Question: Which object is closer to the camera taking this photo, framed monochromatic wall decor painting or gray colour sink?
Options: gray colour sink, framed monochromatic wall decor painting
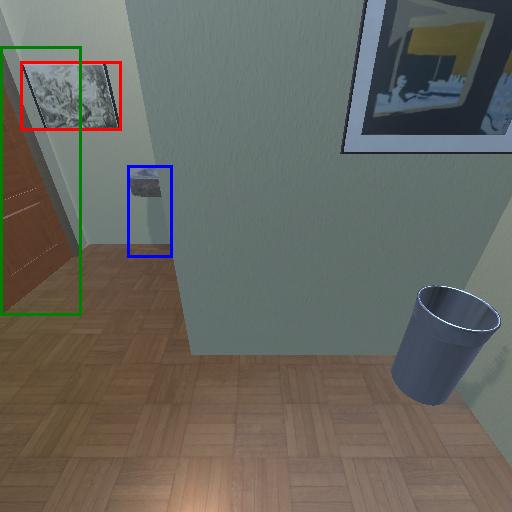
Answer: gray colour sink